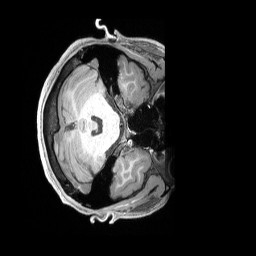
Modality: T1w
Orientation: axial
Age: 21
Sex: male
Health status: healthy
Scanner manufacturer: siemens
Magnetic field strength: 3 T
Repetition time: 2.4 s
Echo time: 0.00228 s